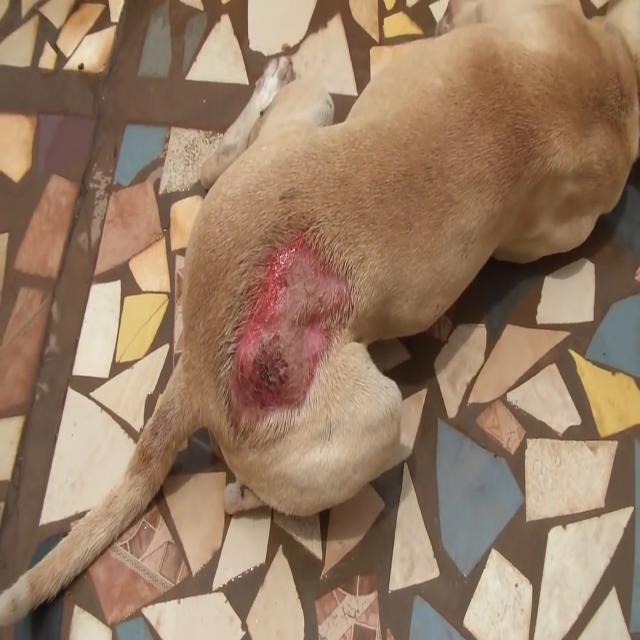
Canine dermatitis — inflammation of the skin presenting with erythema, pruritus, papules, and excoriation. May be allergic, contact, or atopic in origin.